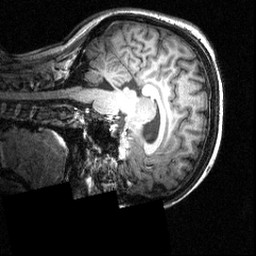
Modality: T1w
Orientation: sagittal
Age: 21
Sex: female
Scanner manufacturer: siemens
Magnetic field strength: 3.951 T
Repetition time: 1.5 s
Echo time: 0.00335 s